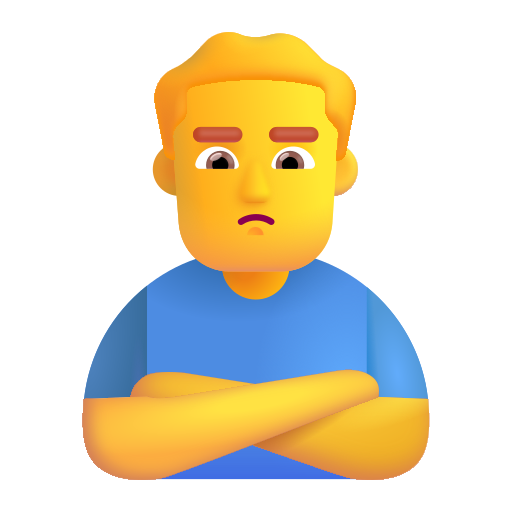
man pouting color default